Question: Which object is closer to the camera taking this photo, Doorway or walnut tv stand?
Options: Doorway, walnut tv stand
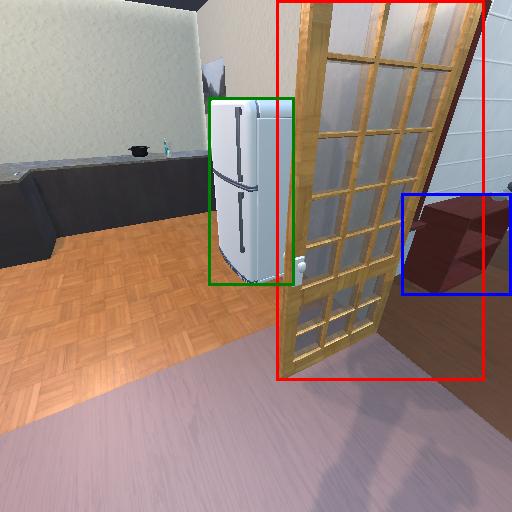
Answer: Doorway